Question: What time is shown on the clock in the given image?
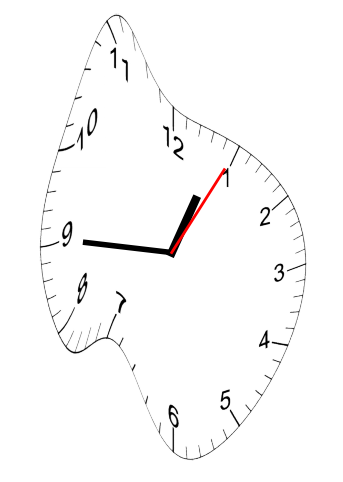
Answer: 12:45:05